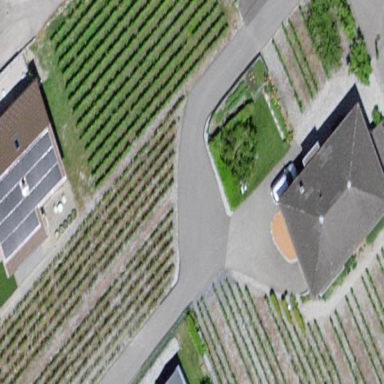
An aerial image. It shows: Vineyard growing grapes.